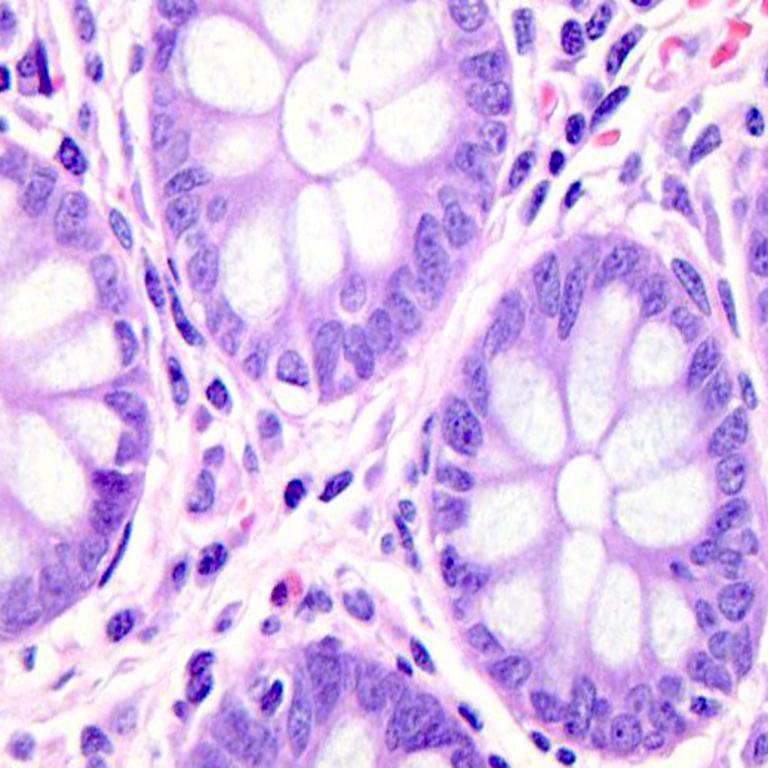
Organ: colon
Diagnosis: benign